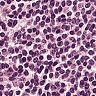
Metastatic tissue present: no